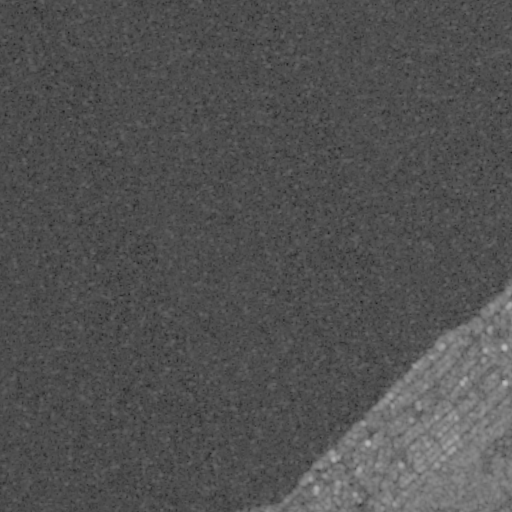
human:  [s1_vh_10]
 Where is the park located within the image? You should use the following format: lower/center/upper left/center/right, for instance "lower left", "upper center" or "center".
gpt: The park is located in the lower right of the image.
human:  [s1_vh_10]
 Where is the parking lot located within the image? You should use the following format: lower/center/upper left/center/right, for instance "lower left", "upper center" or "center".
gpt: The parking lot is located in the lower right of the image.
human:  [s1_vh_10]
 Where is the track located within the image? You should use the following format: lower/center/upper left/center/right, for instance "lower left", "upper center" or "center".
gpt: There is no track in the image.

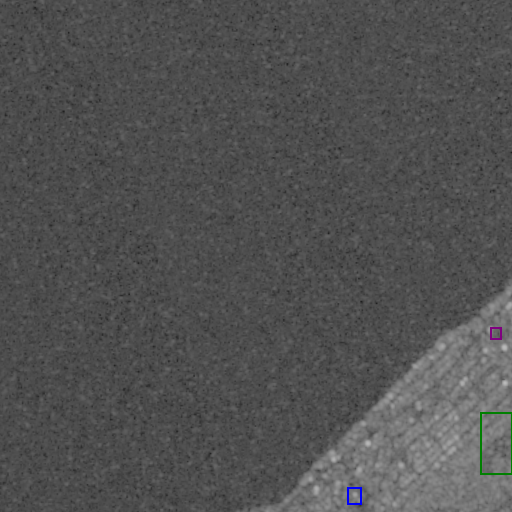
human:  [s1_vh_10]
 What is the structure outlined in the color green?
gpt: The structure outlined in green is a park.
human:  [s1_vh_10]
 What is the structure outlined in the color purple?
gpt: The structure outlined in purple is a parking lot.
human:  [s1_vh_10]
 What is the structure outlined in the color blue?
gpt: The structure outlined in blue is a building.
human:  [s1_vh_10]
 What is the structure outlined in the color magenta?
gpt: There is no magenta outline.